高三 · 组合几何学
如图, 在梯形 $A B C D$ 中, $A D / / B C, A D+B C=10 \mathrm{~cm}, E$ 为 $A B$ 的中点, 点 $\mathrm{F}$ 在 $D C$ 上, 且 $E F / / A D$,则 $\mathrm{EF}$ 的长为( )

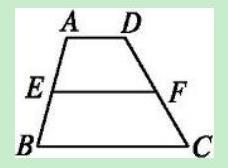
A. $5 \mathrm{~cm}$
B. $10 \mathrm{~cm}$
C. $20 \mathrm{~cm}$
D.不确定
答案: A
解析: 解答: 由推论 2 知, $\mathrm{EF}$ 是梯形 $\mathrm{ABCD}$ 的中位线,则 $E F=\frac{1}{2}(A D+B C)=\frac{1}{2} \times 10=5(\mathrm{~cm})$.分析: 本题主要考查了平行线等分线段定理, 解决问题的关键是根据平行线等分线段定理方向即可.